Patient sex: F
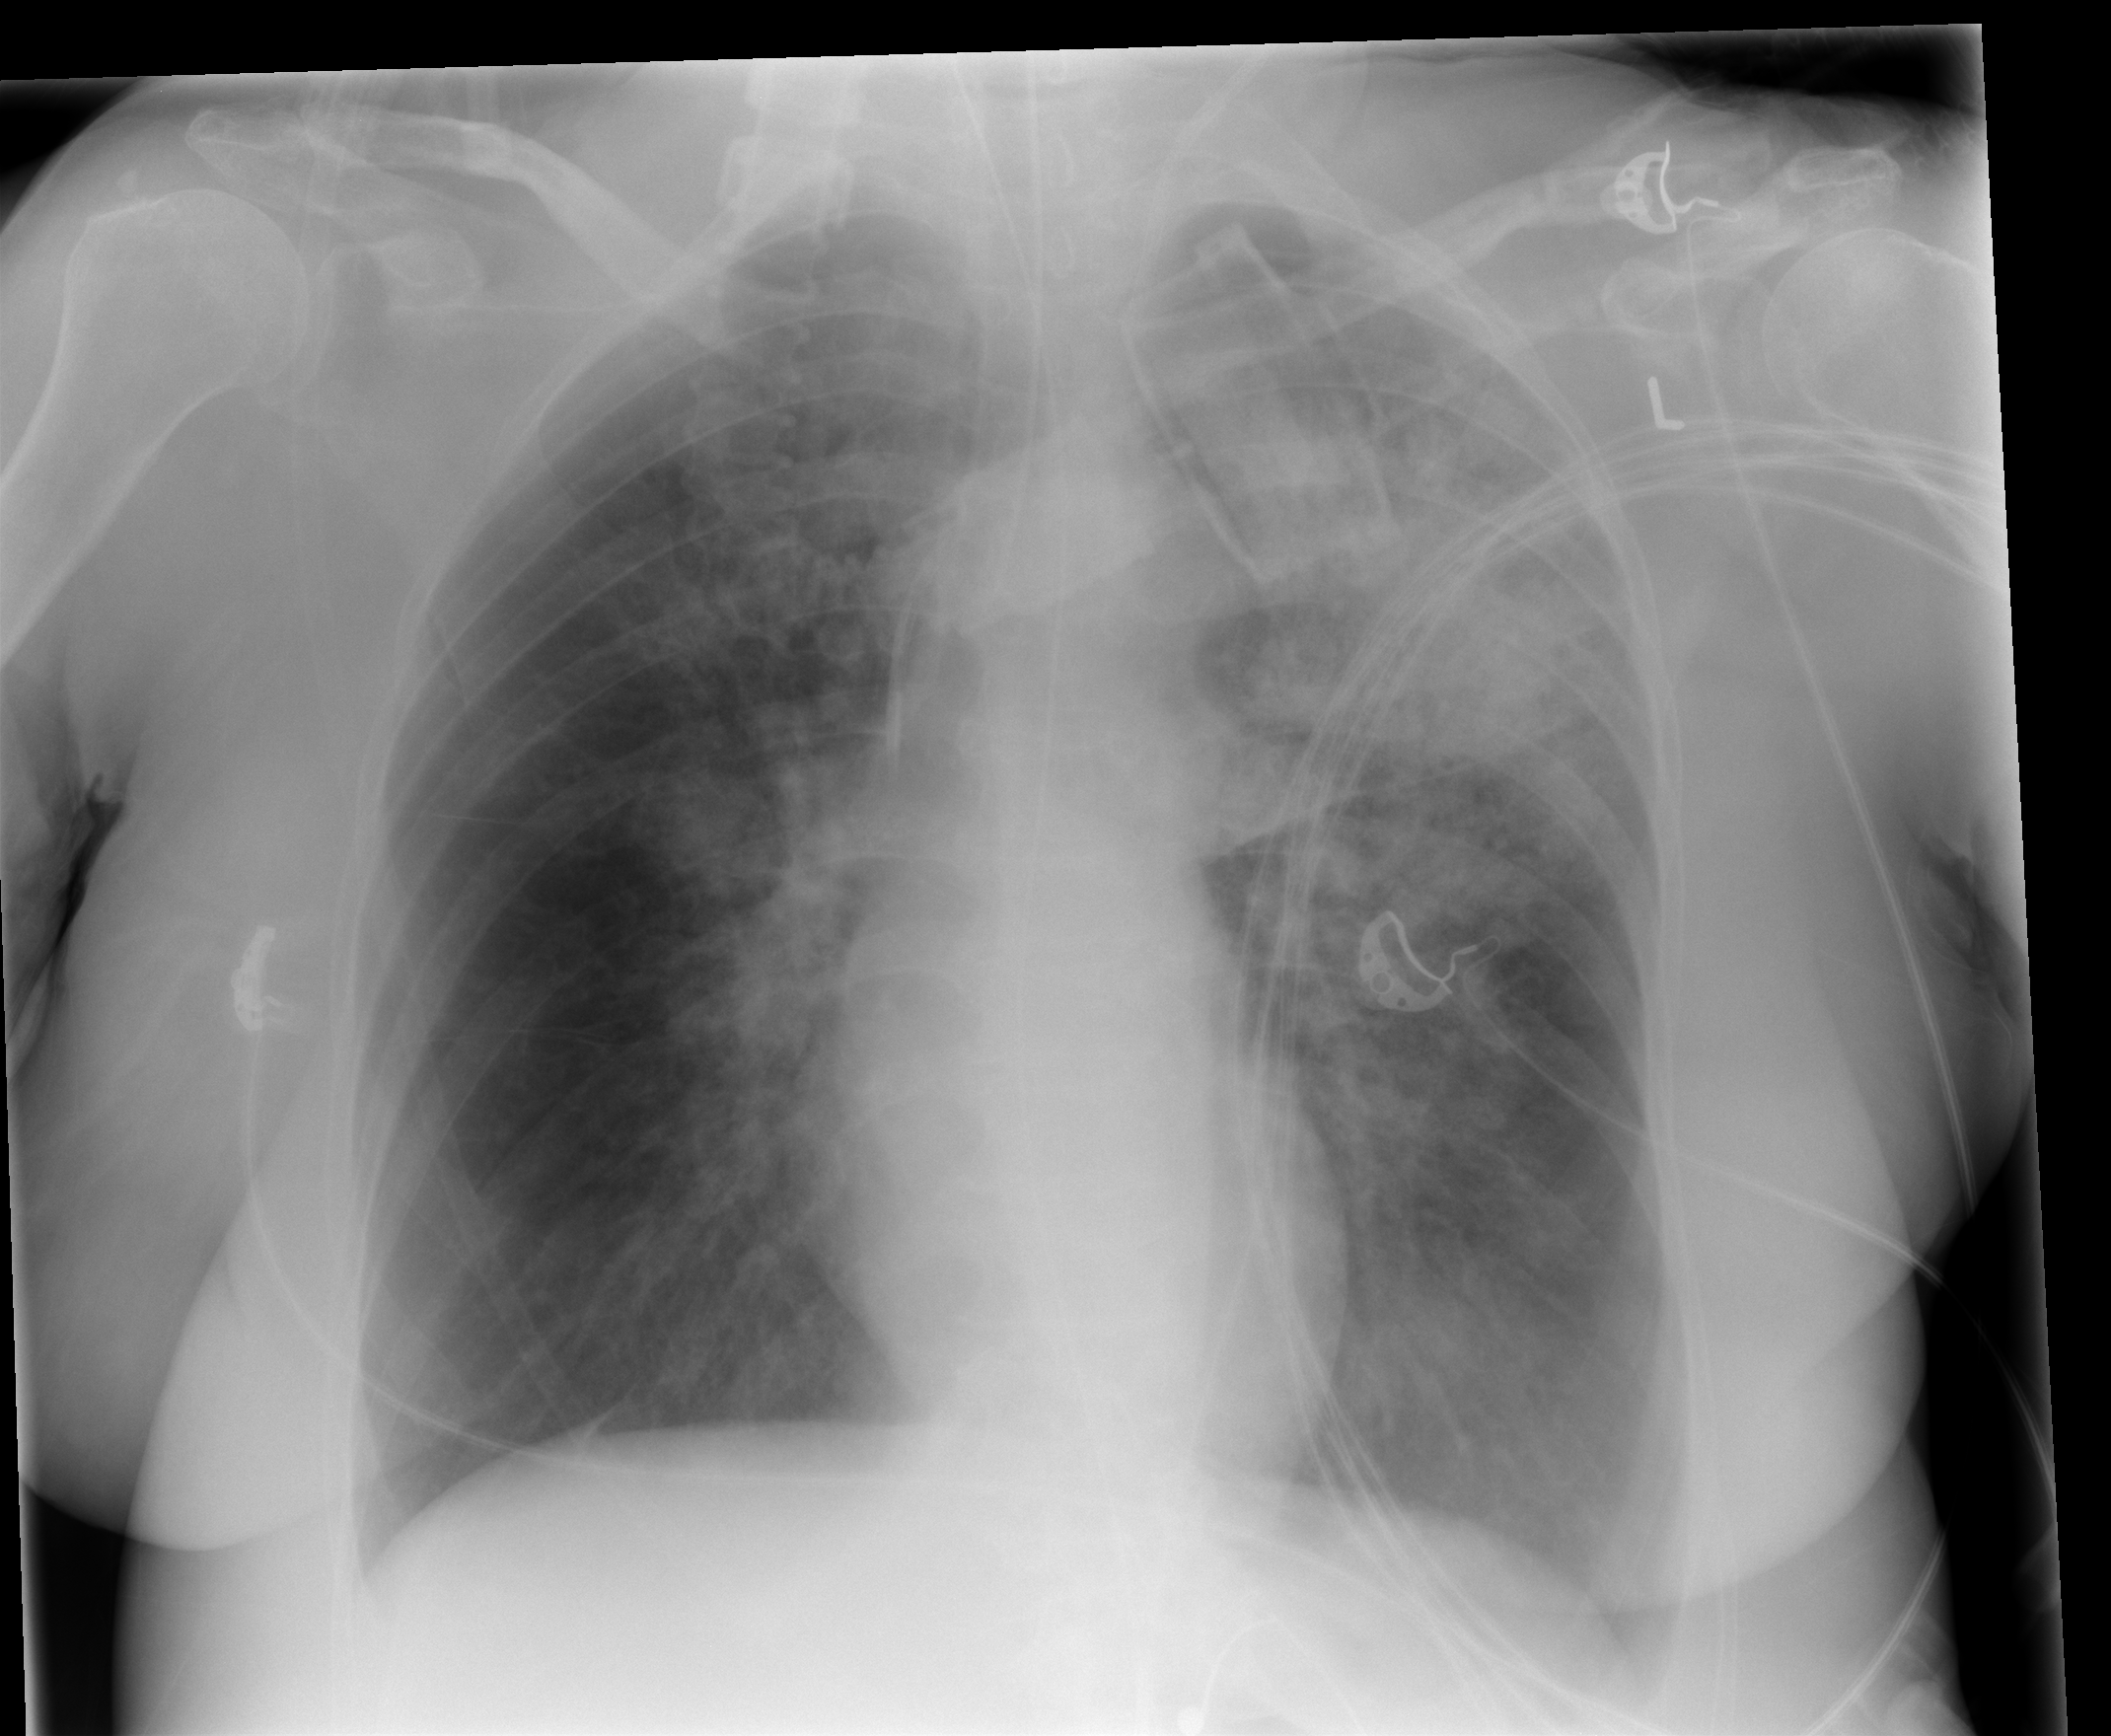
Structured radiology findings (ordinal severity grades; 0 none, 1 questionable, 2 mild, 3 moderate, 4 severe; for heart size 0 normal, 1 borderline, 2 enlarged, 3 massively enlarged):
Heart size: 0
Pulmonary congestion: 0
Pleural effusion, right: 0
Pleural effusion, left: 0
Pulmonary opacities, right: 2
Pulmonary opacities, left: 4
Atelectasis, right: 0
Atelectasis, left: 0